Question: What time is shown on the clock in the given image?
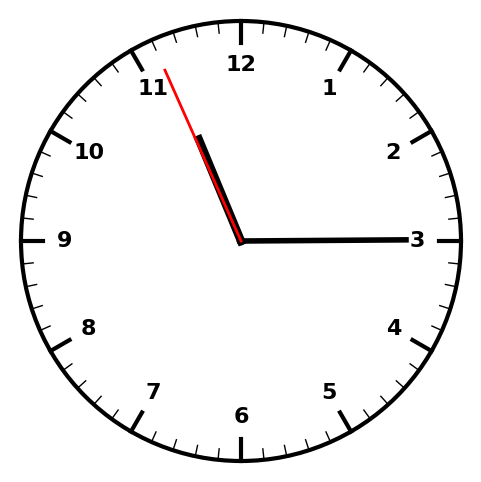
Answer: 11:14:56